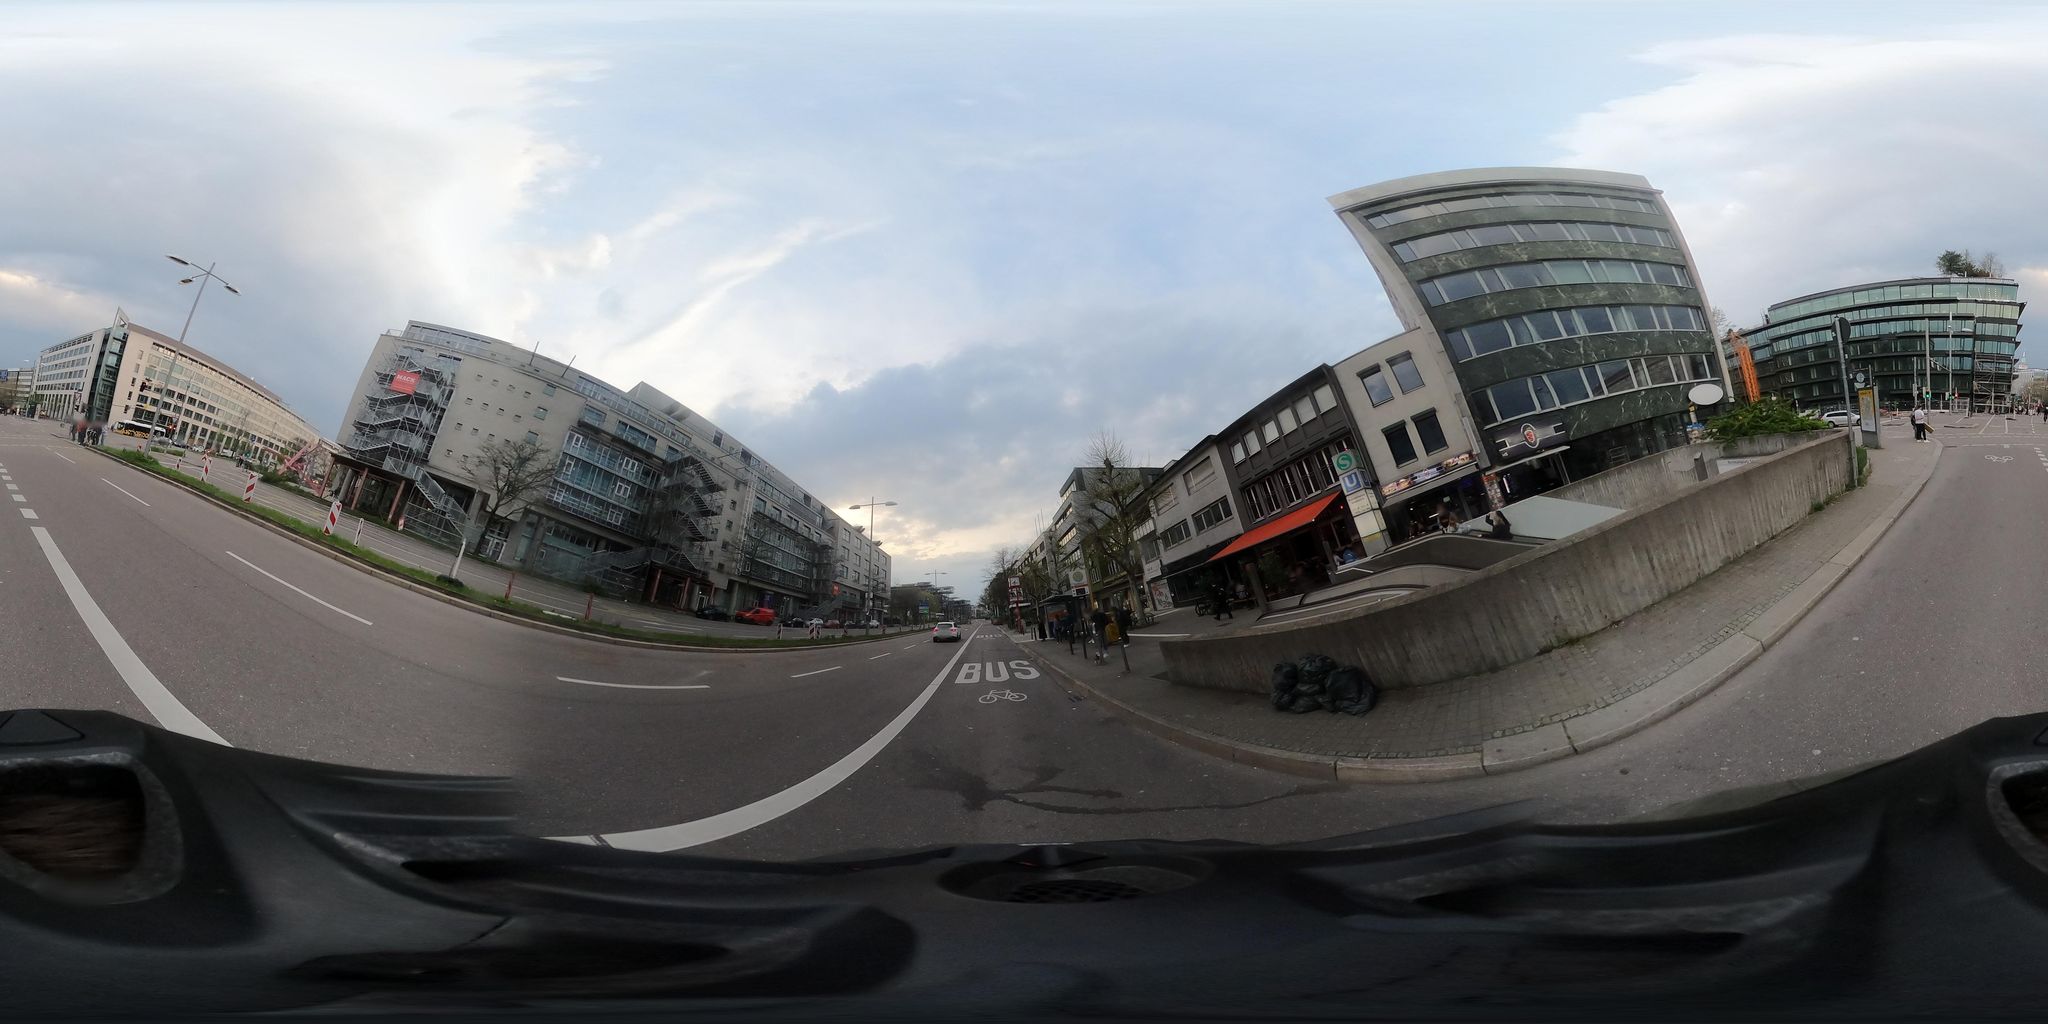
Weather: clear
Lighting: day
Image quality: good
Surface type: cycling surface
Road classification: footway, bus_stop
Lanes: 3
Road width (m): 1
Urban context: urban centre
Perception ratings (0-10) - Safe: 0.6, Lively: 3.86, Beautiful: 7.17, Boring: 1.02, Depressing: 5.29, Wealthy: 5.18